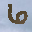
Label: 6